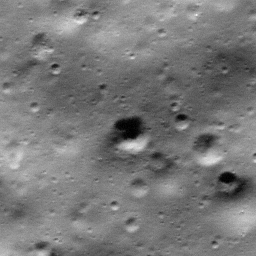
Pit: Hayn 1
Host crater: Hayn
Host type: impact_melt
Lunar coordinates: latitude 65.223, longitude 84.2